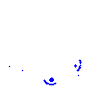
Particle: pion